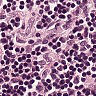
Metastatic tissue present: no